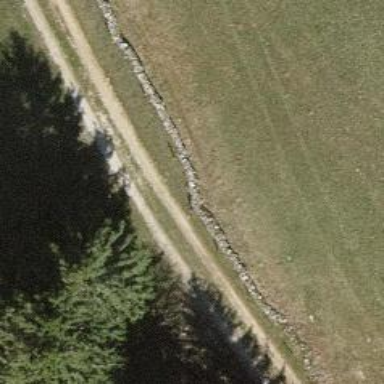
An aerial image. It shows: Wall made of dry stone.